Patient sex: M
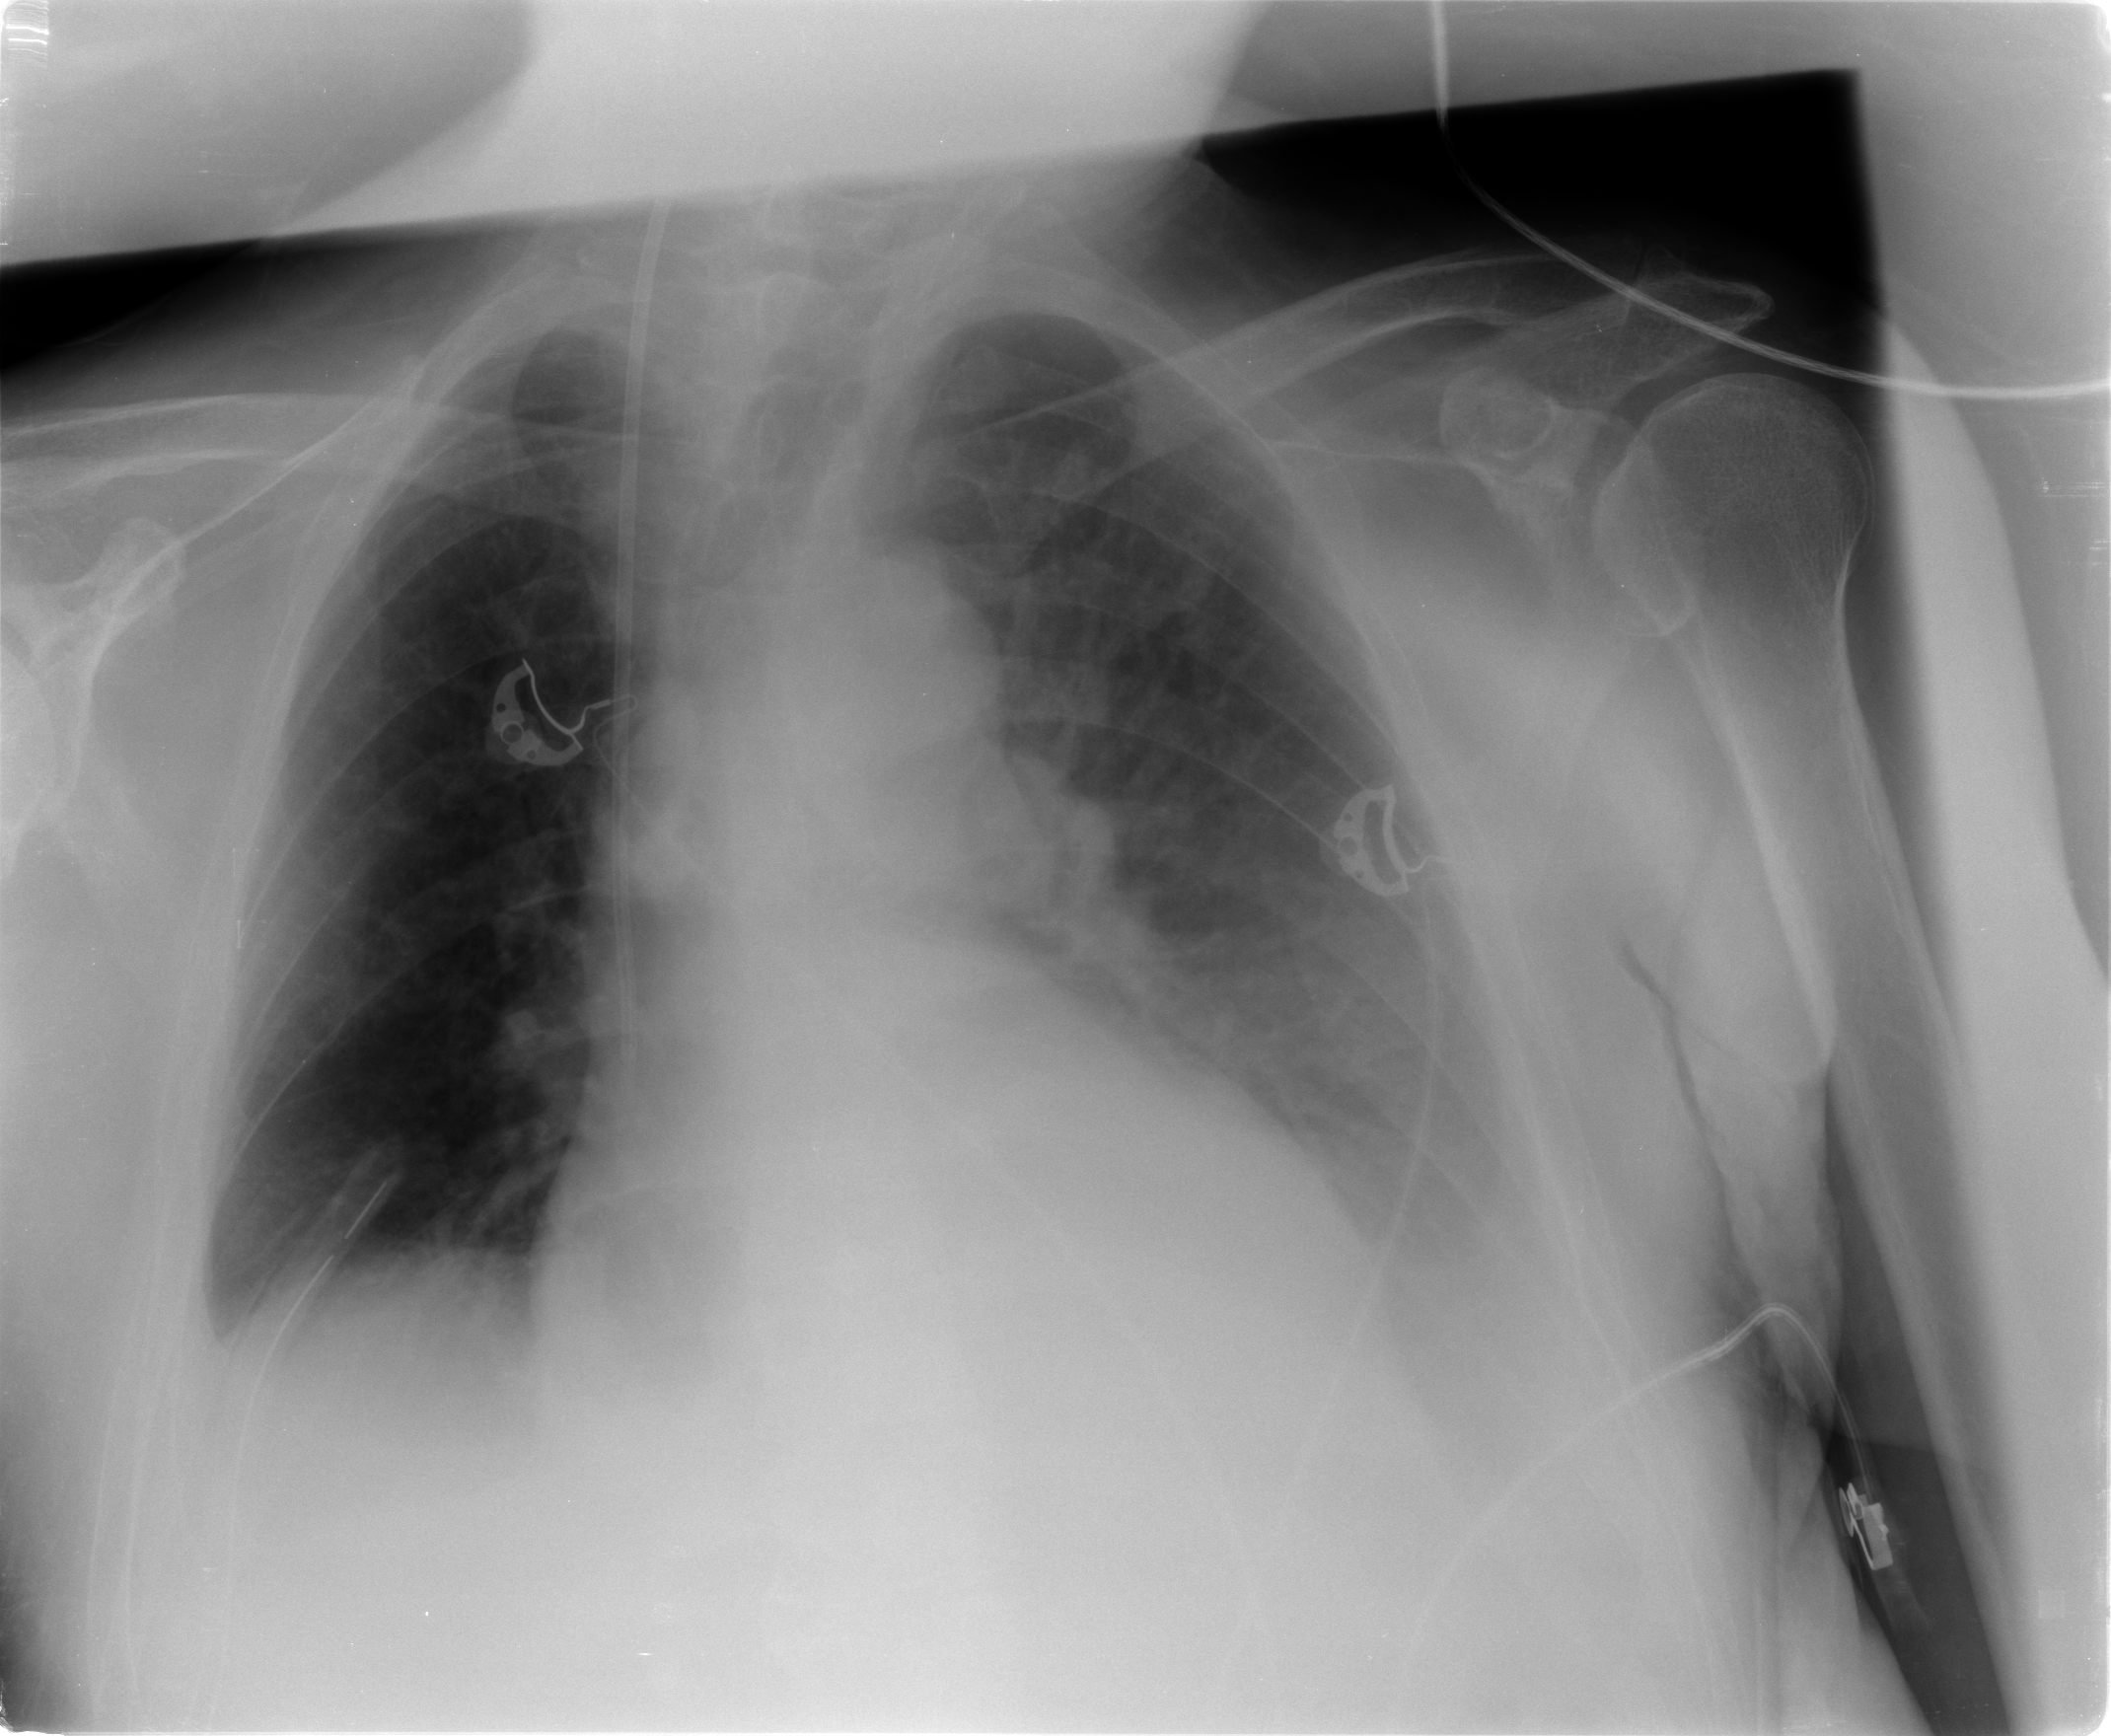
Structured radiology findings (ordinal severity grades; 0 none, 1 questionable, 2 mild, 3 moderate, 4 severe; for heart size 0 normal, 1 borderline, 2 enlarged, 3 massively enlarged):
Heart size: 2
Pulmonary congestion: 0
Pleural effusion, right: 1
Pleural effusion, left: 2
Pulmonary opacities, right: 0
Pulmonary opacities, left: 0
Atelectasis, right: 2
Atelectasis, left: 2